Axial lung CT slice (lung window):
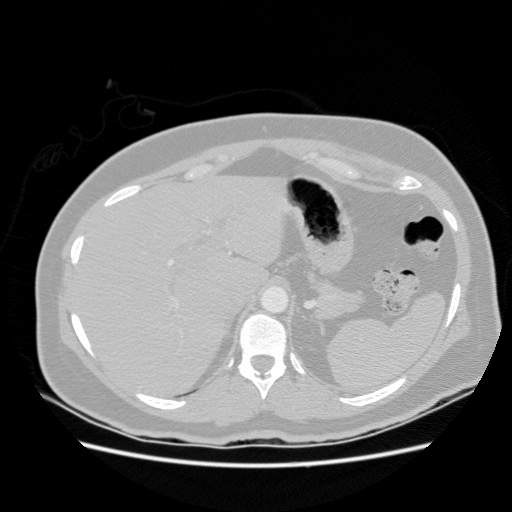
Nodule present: no